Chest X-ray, PA view. Patient: 68 years old, sex F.
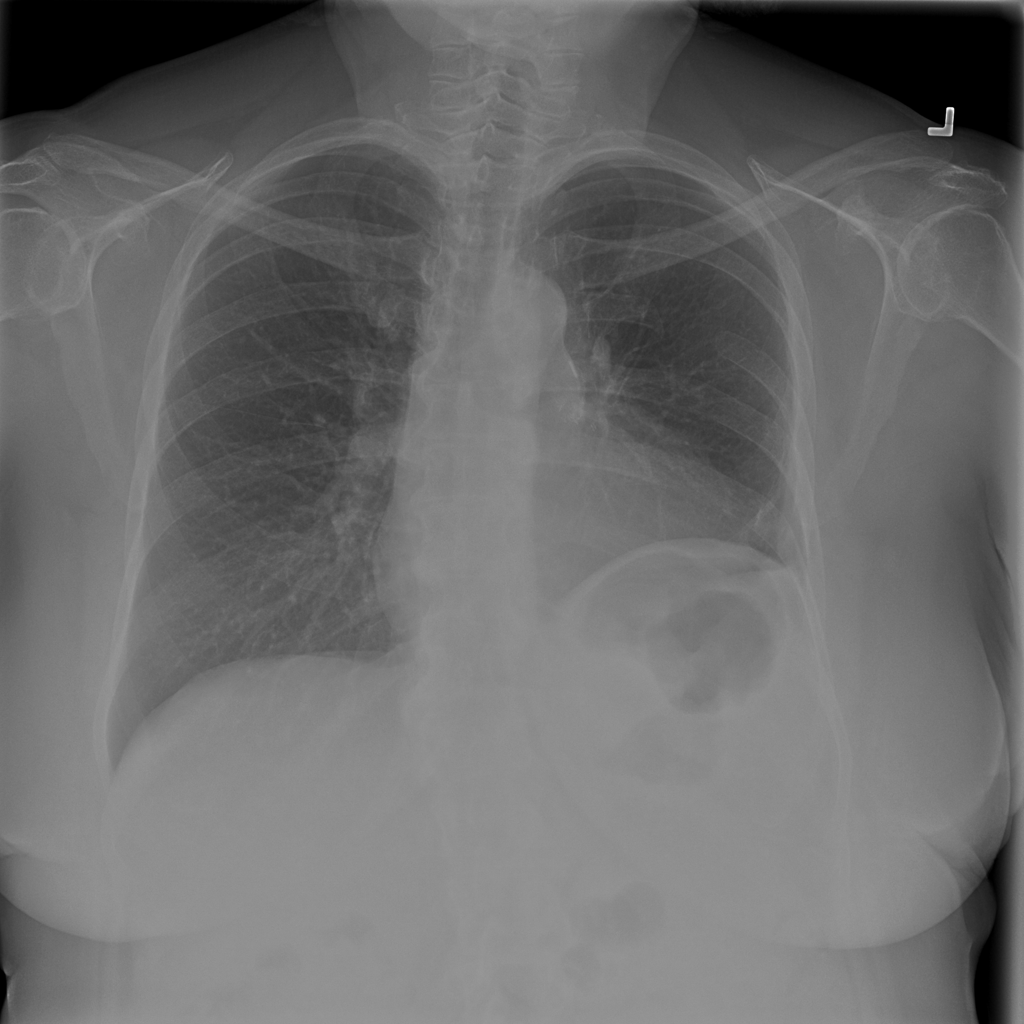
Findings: No Finding